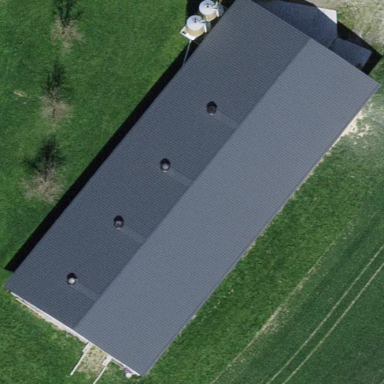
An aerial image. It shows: Farm auxiliary building.